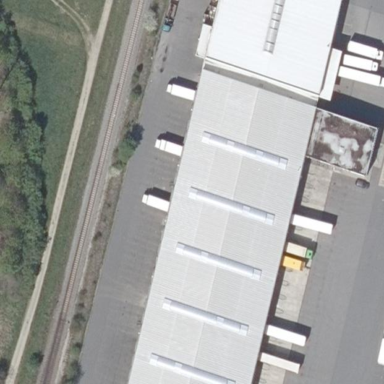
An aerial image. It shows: Industrial building.